Question: I have a table view with 9 rows at minimum. The background colors of the cells will depend of the cell position. If it is bellow to 3 or below to 6 or below to 9, the background color changes (see the next image).

The problem is that this table view can be reordered and I have to maintain the same color pattern. Example: if i change the 4th row to the 3th position, its background color must change from yellow to red.
To get the different colors, I used the method '- (void)tableView:(UITableView*)tableView willDisplayCell:(UITableViewCell*)cell forRowAtIndexPath:(NSIndexPath*)indexPath', but this method is called only when the cell will be displayed and isn't good for reordering issues (the cell is already displayed and the color don't change).
I already tried to create a method to change the background color that is called just after the row was moved, but the color didn't changed (it seems that changing the background color with 'cell.backgroundColor' property just works in '- (void)tableView:(UITableView*)tableView willDisplayCell:(UITableViewCell*)cell forRowAtIndexPath:(NSIndexPath*)indexPath'). :(
Any ideas how I can do that?
Thanks in advance.
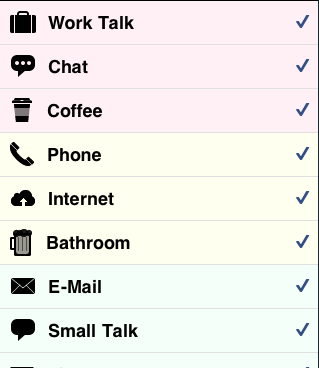
Answer: Adjust the position in your data source however you are doing, then tell your data source to recalculate the colours for each item based on their current position. Then reload your table view. It should "just work".